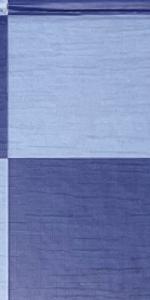
Label: Empty